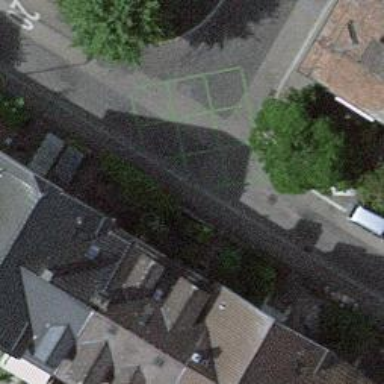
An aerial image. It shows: Unmarked crossing on the road.